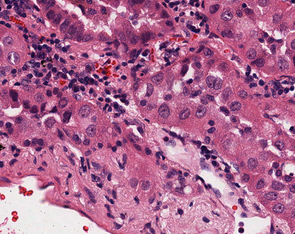
Tumor epithelial tissue: yes
Tumor-associated stroma tissue: yes
Normal tissue: no